Question: So I have a container with label text and checkboxes, now this is what I currently have
'''
body {
display: flex;
justify-content: center;
}
.container {
background-color: yellow;
display: flex;
width: 200px;
height: fit-content;
margin: 0 10px;
justify-content: space-around;
}
.container.firstCheck{
flex-grow: 1;
}
.container.secondCheck{
flex-grow: 1;
}
'''
'''
<div class="container">
<div class="checkboxes">
<div class="firstCheck">
<label for="check1">this is 1</label>
<input name="check1" type="checkbox"/>
</div>
<div class="SecondCheck">
<label for="check2">this is 2</label>
<input name="check2" type="checkbox"/>
</div>
</div>
</div>
'''
now I want the label to be at the far left of the container and the checkbox to be at the far right of the container . This illustrates my goal
.
PS: I also want to be able to html tags if possible.
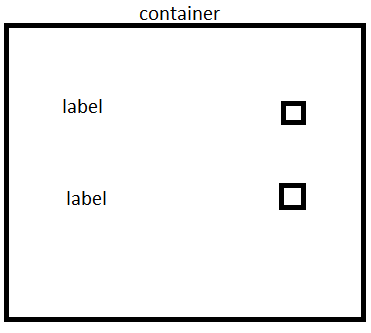
Answer: minimal solution
'''
body {
display: flex;
justify-content: center;
}
.container {
background-color: yellow;
width: 200px;
border: 2px solid black;
padding: 10px;
}
.checkbox {
display: flex;
justify-content: space-around;
padding: 5px;
}
'''
'''
<div class="container">
<div class="checkbox">
<label for="check1">this is 1</label>
<input name="check1" type="checkbox" />
</div>
<div class="checkbox">
<label for="check2">this is 2</label>
<input name="check2" type="checkbox" />
</div>
</div>
'''